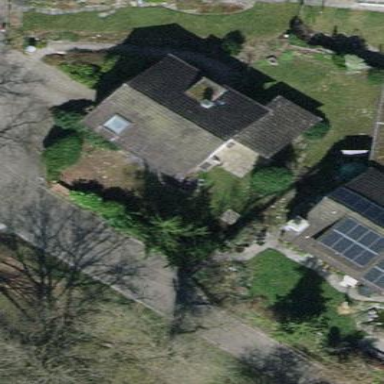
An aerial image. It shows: Detached building with gabled tile roof.